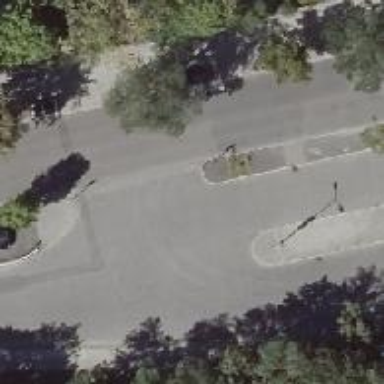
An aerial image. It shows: Tertiary road with asphalt surface.